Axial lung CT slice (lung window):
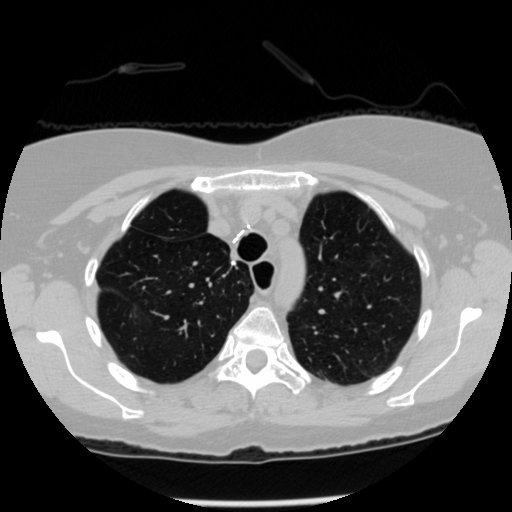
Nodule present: no